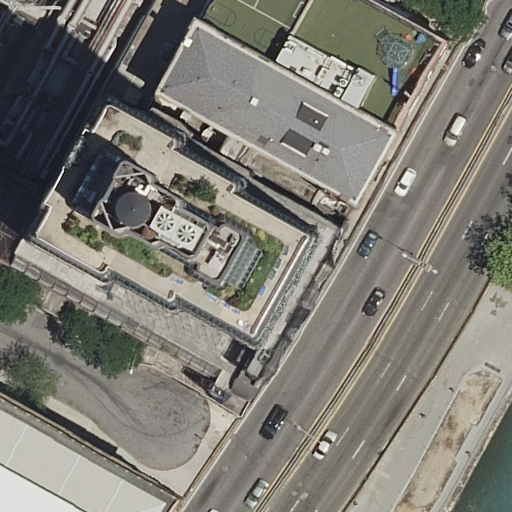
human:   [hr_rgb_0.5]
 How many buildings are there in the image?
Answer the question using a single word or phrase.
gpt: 5

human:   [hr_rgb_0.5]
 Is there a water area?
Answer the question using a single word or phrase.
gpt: yes

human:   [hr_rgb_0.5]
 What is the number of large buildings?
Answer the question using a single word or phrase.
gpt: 3

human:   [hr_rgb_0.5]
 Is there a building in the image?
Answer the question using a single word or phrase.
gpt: yes

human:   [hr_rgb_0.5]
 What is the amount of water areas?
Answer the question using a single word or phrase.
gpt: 1

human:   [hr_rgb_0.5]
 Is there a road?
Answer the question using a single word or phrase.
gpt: yes

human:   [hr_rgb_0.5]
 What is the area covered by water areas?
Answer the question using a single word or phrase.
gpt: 136m2

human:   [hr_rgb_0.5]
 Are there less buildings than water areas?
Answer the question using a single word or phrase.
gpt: no

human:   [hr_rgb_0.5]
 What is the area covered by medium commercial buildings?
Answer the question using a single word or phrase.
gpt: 0m2

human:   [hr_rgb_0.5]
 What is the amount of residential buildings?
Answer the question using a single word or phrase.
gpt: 4

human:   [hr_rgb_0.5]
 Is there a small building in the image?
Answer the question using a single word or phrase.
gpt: no

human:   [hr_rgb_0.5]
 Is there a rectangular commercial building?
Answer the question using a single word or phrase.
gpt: no

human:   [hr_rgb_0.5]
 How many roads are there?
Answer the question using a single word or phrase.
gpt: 5

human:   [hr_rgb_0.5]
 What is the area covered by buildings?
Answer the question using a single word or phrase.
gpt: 7280m2

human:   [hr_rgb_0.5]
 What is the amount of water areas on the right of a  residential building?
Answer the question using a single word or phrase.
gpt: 1

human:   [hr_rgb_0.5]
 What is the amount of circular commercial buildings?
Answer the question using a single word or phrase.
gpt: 0

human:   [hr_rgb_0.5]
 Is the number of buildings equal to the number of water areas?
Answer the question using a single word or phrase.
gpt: no

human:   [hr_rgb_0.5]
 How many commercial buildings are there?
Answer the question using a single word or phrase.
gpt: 0

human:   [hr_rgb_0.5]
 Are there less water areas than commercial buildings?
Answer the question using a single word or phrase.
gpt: no

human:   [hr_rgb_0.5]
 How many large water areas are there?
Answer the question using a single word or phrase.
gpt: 0

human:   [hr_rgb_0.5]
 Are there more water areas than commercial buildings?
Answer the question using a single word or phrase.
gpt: yes

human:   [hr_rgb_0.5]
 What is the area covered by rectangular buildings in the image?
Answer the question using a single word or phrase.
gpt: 3084m2

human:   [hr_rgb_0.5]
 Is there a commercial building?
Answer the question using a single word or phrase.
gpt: no

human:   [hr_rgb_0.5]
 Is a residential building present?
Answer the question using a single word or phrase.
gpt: yes

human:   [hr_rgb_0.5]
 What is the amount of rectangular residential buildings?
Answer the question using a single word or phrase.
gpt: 3

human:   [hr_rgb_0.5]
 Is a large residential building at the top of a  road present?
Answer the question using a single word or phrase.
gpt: yes

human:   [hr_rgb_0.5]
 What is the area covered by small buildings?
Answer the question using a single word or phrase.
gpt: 0m2

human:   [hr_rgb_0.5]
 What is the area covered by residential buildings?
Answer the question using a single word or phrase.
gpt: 7054m2

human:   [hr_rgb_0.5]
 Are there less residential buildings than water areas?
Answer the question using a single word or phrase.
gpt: no

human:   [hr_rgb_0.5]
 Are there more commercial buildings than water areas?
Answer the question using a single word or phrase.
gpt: no

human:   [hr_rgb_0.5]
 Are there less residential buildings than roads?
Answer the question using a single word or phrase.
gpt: yes

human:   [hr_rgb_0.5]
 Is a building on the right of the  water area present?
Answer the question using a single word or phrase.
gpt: no

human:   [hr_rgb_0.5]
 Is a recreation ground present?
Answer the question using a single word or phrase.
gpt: no

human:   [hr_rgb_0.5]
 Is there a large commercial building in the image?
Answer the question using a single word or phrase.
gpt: no

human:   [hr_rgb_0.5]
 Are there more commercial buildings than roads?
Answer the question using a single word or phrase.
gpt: no

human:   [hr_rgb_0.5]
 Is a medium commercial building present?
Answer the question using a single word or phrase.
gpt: no

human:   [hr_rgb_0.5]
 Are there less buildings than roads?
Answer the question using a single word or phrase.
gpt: no

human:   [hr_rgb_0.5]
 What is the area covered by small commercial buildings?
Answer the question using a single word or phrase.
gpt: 0m2

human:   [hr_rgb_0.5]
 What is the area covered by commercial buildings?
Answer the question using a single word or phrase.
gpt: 0m2

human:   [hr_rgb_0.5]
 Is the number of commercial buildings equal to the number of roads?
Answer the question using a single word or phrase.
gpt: no

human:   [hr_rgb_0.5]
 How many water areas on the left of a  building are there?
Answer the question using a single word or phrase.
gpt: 0

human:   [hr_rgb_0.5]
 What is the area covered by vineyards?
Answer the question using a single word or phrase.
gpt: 0m2

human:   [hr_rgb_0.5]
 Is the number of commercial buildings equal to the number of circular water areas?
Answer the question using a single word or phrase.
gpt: yes

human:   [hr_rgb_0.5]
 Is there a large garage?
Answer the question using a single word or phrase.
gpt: no

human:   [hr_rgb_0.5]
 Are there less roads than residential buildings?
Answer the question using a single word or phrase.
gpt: no

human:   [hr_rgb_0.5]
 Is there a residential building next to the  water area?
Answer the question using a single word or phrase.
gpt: yes

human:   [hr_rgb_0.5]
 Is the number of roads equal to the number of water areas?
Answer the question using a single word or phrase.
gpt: no

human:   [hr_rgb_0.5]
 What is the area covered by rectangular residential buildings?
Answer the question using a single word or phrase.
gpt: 2858m2

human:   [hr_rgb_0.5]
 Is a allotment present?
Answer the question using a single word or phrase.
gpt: no

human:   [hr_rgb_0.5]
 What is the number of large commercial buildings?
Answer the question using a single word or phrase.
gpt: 0

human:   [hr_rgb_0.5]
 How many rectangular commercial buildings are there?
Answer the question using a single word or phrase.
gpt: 0

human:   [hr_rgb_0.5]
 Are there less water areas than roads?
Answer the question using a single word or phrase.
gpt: yes

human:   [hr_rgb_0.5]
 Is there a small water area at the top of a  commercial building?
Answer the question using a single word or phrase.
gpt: no

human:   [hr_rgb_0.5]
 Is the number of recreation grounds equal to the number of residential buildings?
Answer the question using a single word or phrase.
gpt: no

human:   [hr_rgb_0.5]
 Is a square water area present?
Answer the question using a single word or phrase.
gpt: no

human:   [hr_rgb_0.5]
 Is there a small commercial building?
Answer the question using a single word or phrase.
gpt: no

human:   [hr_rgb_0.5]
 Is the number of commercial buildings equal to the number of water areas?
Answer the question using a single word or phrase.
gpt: no

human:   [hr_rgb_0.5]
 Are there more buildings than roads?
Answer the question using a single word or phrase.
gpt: no

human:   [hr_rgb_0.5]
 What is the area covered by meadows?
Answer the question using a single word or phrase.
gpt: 0m2

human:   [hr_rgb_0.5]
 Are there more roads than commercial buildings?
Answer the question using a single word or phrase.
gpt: yes

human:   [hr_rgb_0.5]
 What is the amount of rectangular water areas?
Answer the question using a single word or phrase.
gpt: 1

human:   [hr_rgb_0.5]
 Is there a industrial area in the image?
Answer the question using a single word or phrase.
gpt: no

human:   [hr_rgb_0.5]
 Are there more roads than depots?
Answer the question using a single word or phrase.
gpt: yes

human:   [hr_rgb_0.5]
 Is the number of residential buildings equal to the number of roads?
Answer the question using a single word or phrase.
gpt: no